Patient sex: M
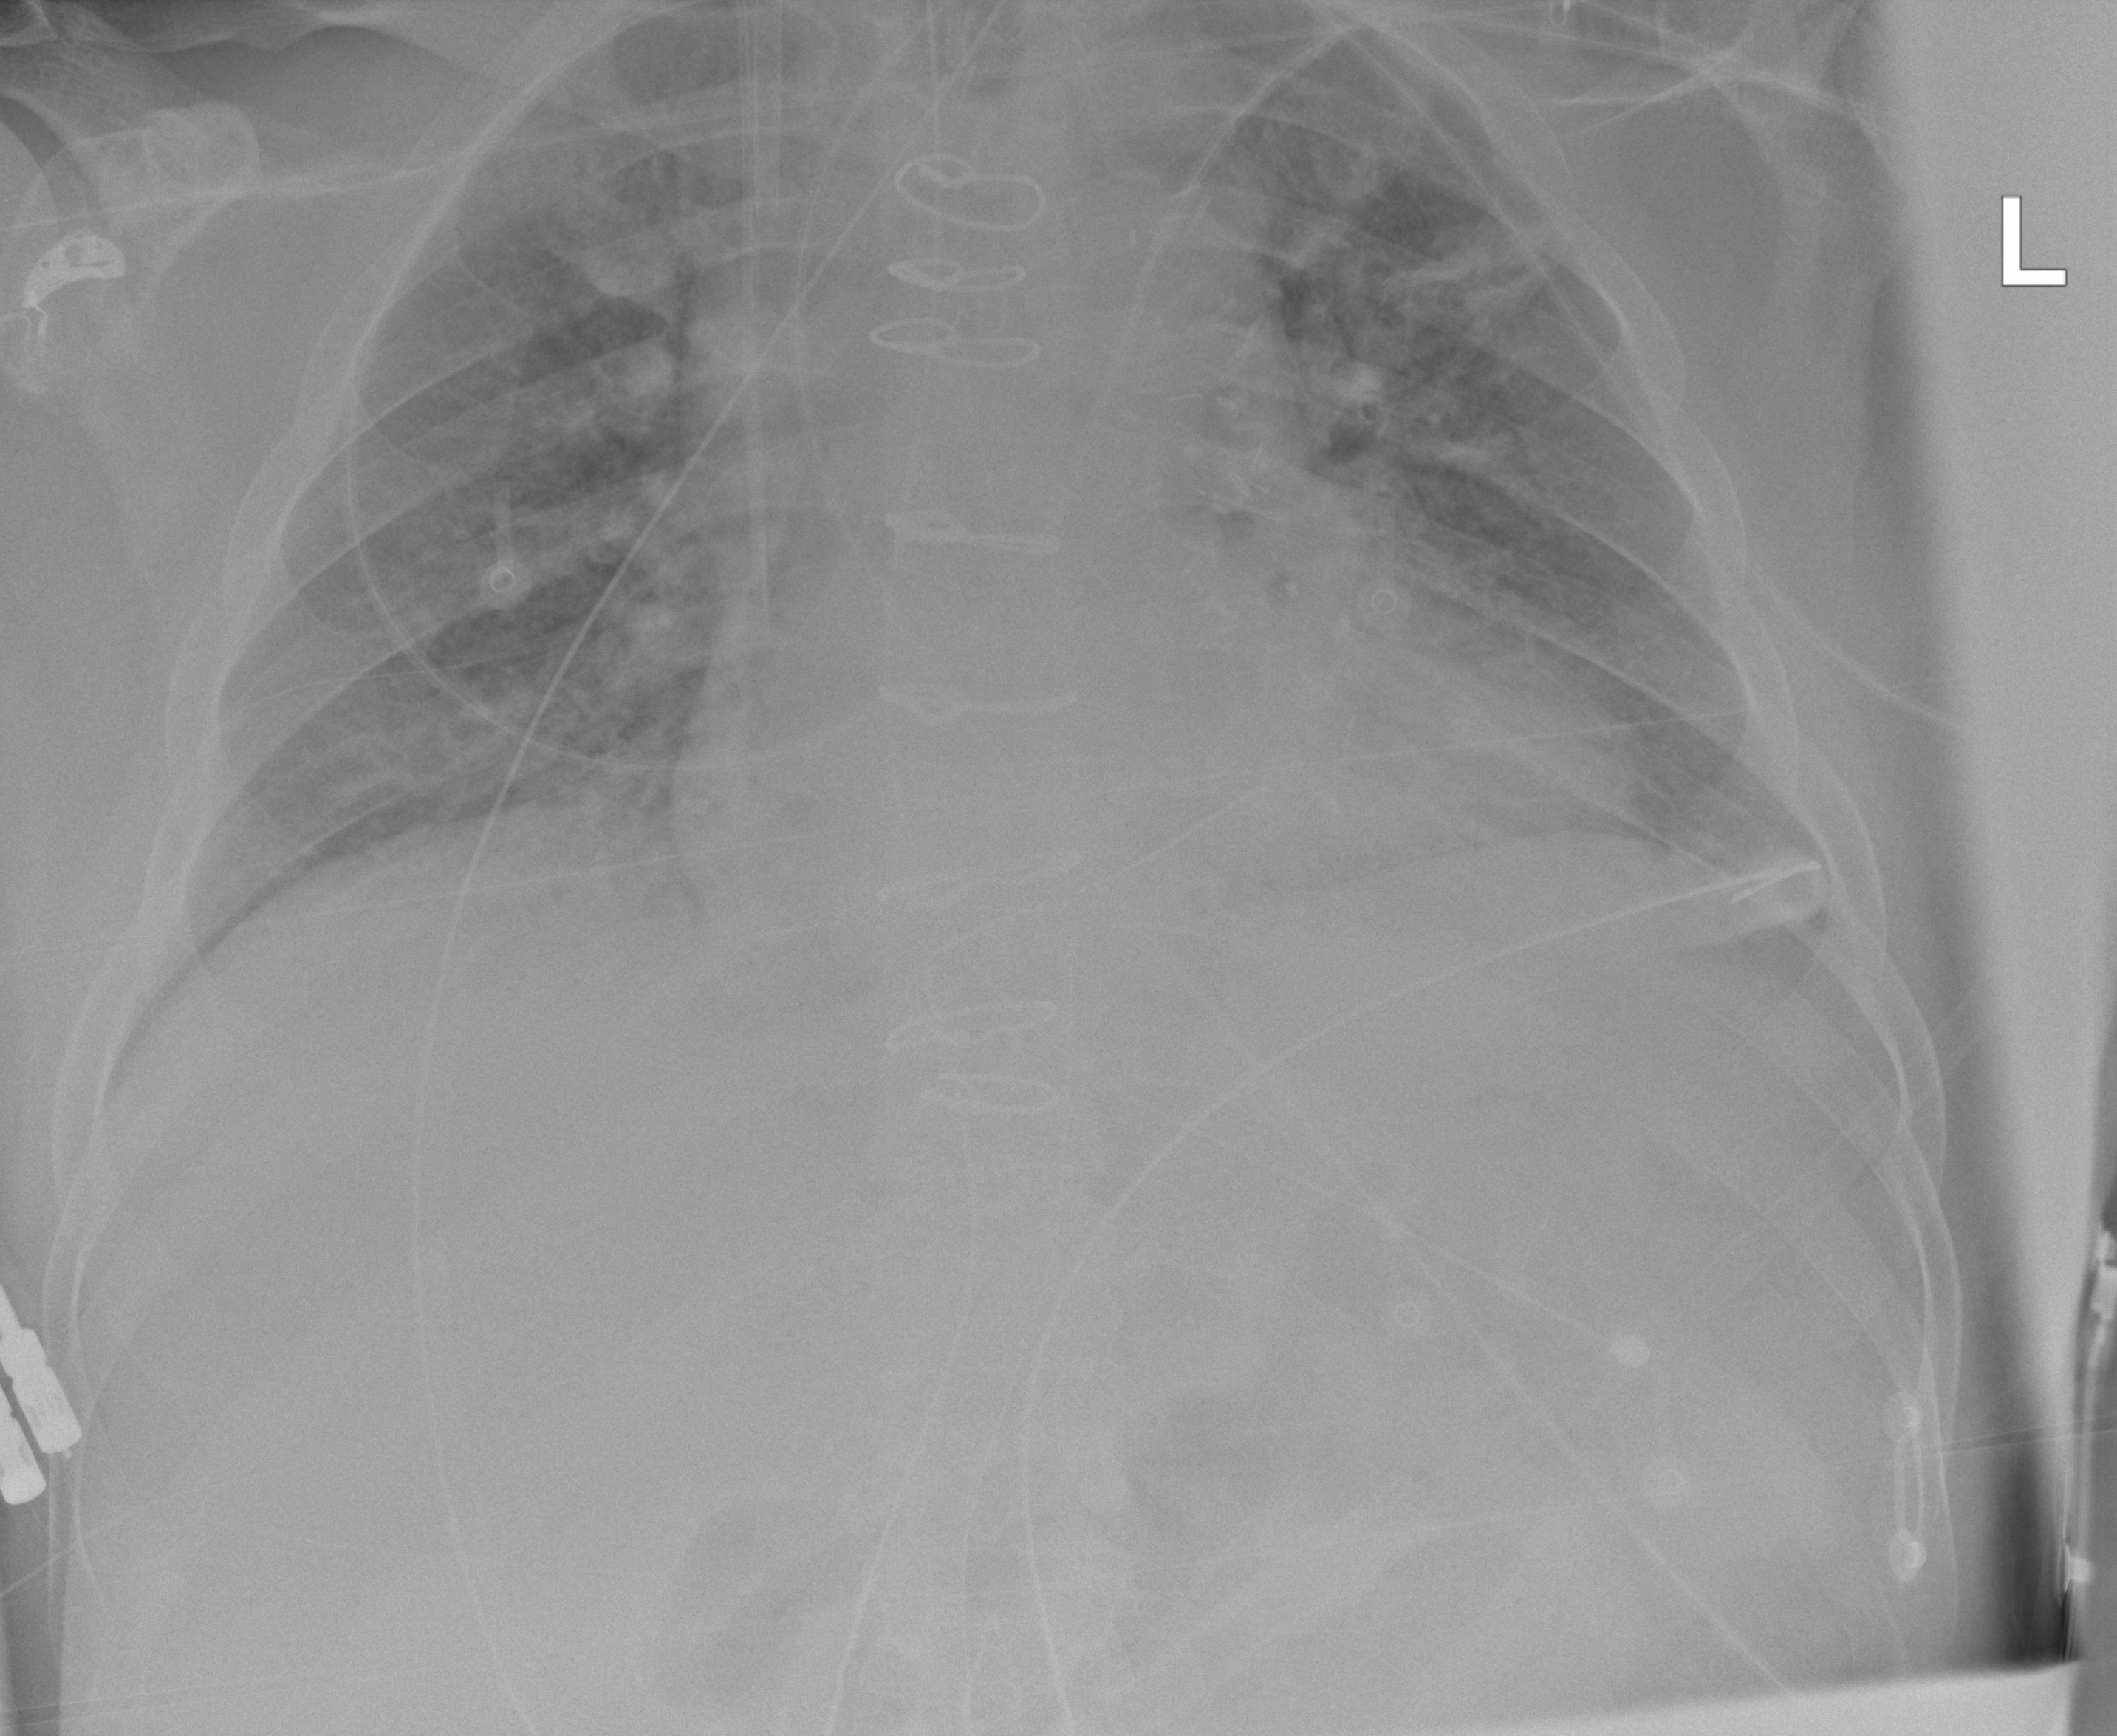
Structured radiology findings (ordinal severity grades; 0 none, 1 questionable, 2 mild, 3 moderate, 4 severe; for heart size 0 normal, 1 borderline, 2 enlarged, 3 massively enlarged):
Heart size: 0
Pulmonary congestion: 0
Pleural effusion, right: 0
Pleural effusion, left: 0
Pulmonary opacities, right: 0
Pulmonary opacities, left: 0
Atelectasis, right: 2
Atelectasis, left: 2